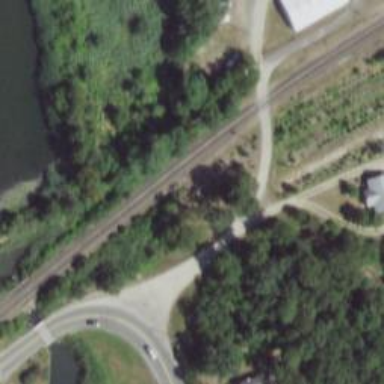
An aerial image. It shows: Railway track.